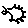
Label: cloud